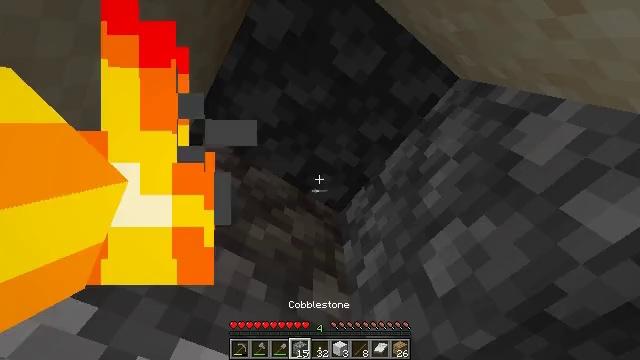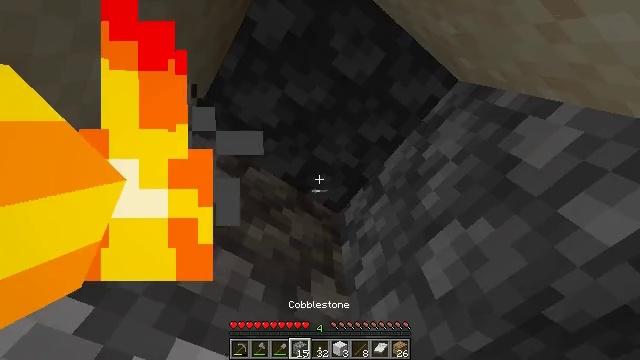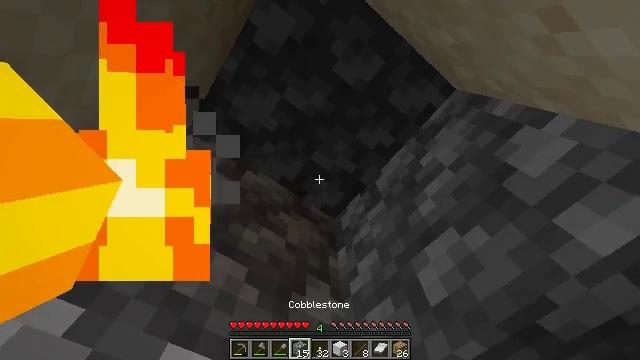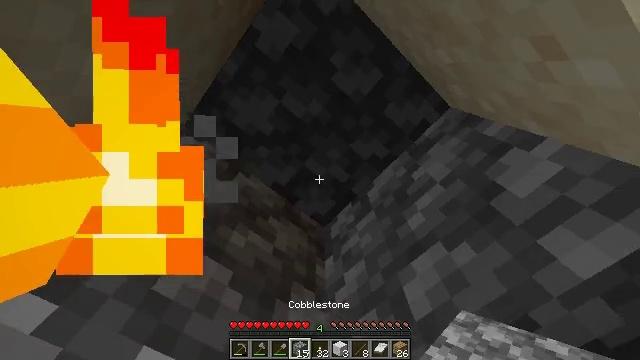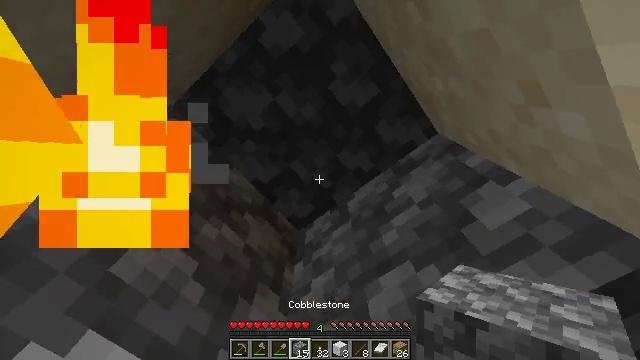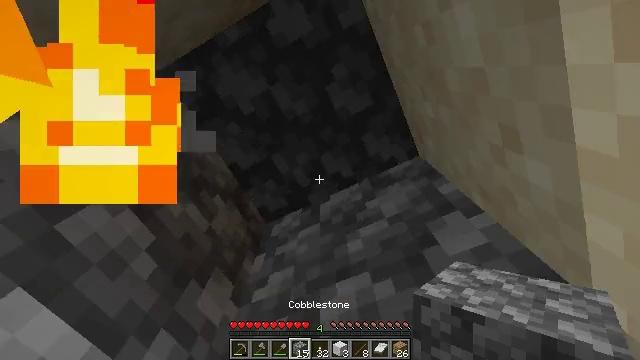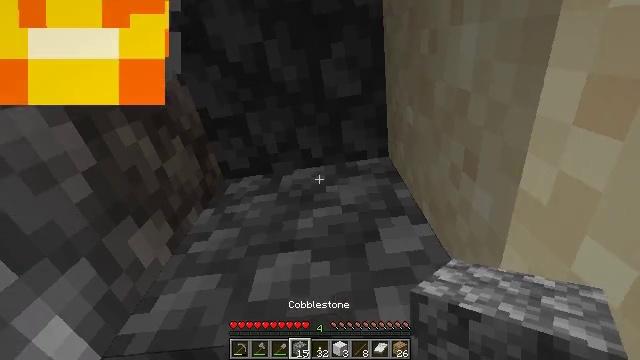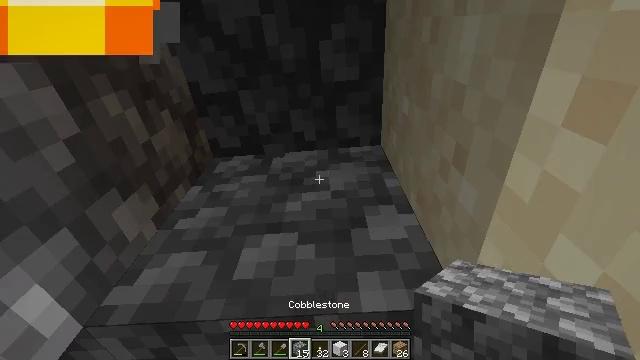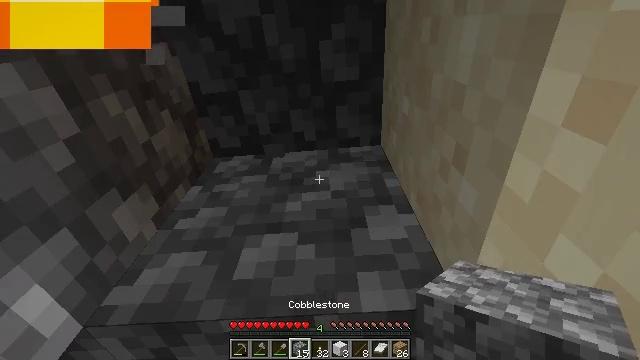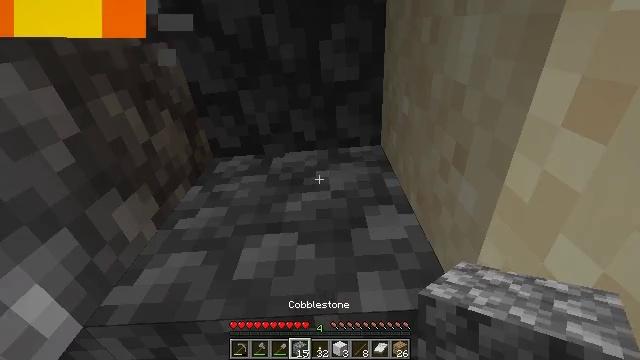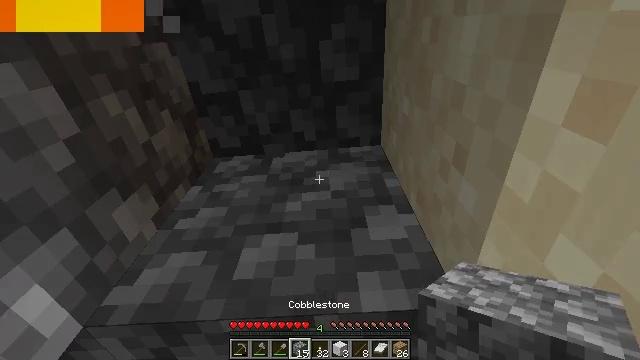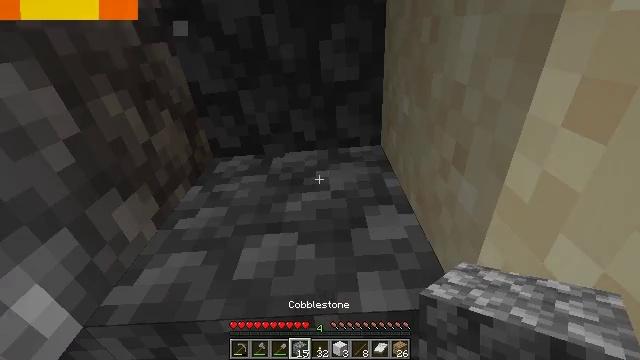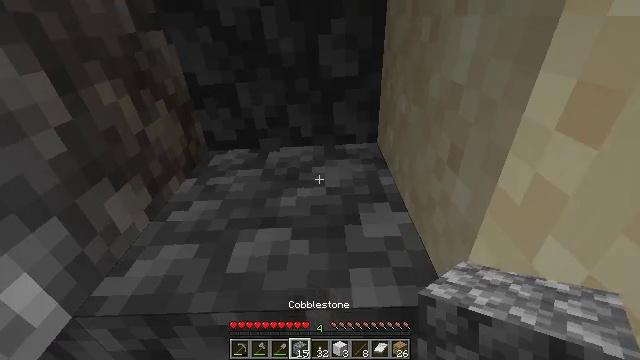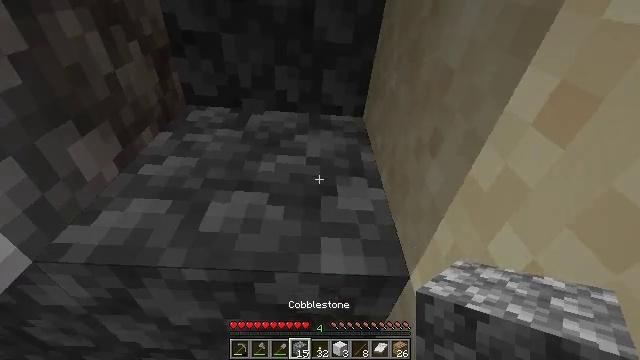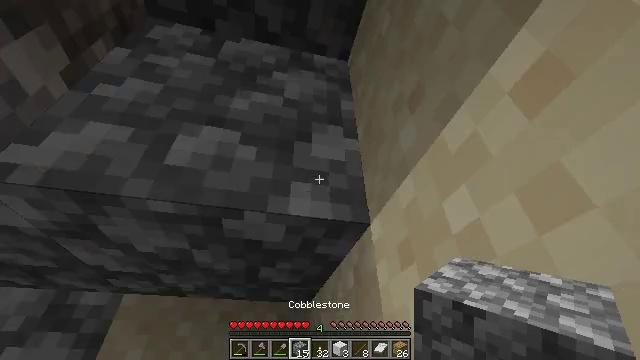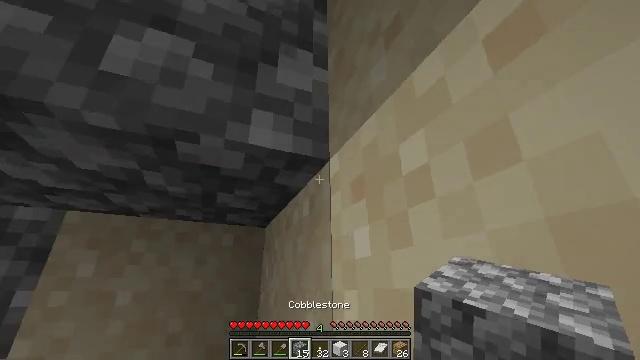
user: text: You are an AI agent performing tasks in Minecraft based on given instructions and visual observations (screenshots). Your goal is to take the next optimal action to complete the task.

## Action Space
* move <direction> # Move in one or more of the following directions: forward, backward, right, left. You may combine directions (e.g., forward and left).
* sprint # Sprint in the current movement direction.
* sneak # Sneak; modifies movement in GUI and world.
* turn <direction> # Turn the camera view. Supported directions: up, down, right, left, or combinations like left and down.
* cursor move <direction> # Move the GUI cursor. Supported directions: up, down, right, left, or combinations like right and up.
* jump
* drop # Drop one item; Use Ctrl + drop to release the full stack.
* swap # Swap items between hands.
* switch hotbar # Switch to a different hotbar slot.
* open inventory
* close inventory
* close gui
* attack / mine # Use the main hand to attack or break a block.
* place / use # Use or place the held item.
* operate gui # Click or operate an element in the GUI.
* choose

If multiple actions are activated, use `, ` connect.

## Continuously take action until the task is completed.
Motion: motion action
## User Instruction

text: Gather sand from the desert.
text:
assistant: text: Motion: no_op
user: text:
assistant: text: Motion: turn right and up
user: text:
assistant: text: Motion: turn right and up
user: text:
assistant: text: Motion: turn right and up
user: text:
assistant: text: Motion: turn right
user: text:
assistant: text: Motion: turn right and down
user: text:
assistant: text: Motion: turn right and down
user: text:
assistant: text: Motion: no_op
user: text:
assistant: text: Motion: no_op
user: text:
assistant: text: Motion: no_op
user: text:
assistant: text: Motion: no_op
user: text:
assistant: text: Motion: turn right
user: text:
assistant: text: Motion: turn right and down
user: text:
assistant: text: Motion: turn right and down
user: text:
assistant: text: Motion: turn right and down
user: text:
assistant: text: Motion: turn right and down
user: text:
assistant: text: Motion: turn down
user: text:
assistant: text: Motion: turn down
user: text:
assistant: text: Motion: turn left
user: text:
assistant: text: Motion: turn left
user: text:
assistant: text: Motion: turn left
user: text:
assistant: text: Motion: turn left
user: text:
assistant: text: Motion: turn left
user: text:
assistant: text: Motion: turn left
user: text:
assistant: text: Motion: no_op
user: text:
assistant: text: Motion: no_op
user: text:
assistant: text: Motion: turn down
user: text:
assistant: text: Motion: turn left and down
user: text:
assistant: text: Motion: turn left and down
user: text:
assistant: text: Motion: turn left and down